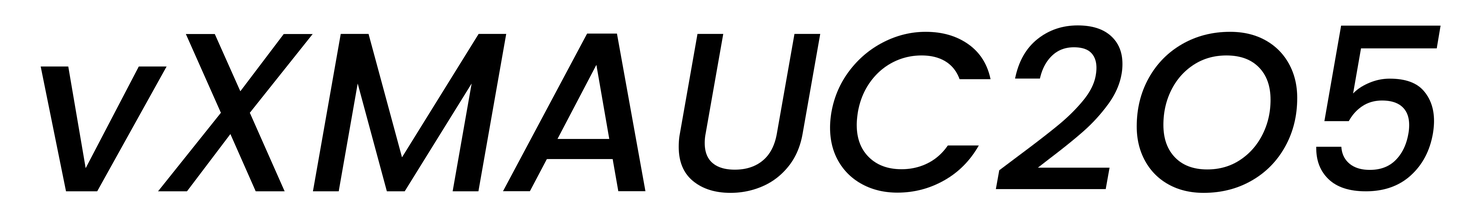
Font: Poppins-MediumItalic